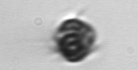
Label: Mesodinium